Question: I'm new in Android Studio. I'm trying to import my project and work with the built-in svn of android studio.
When I import the project to android studio, it works fine but the svn of android studio can't authenticate when I update, commit...
The authentication dialog re-appears repeatedly.
What I did:
1. Import project folder from svn server using TortoiseSVN
2. Import project to eclipse and export it as Gradle (Because project on SVN is eclipse project)
3. Import that gradle project into Android Studio
My SVN server is 'svn+ssh' connect. When I'm trying to update or commit, Android studio can't authenticate.
Error:
'''
svn: E204899: E170012: When using svn+ssh:// URLs, keep in mind that the --username and --password options are ignored because authentication is performed by SSH, not Subversion
svn: E170012: Unable to connect to a repository at URL 'svn+ssh://zuranai.arx-project.com/opt/SVN1.zap_dev/trunk/android'
svn: E170012: Can't create tunnel
svn: E720002: Can't create tunnel: The system cannot find the file specified.
'''
## What's wrong with my android studio? Any advice?
Edited:
I can't commit, update but still can revert.

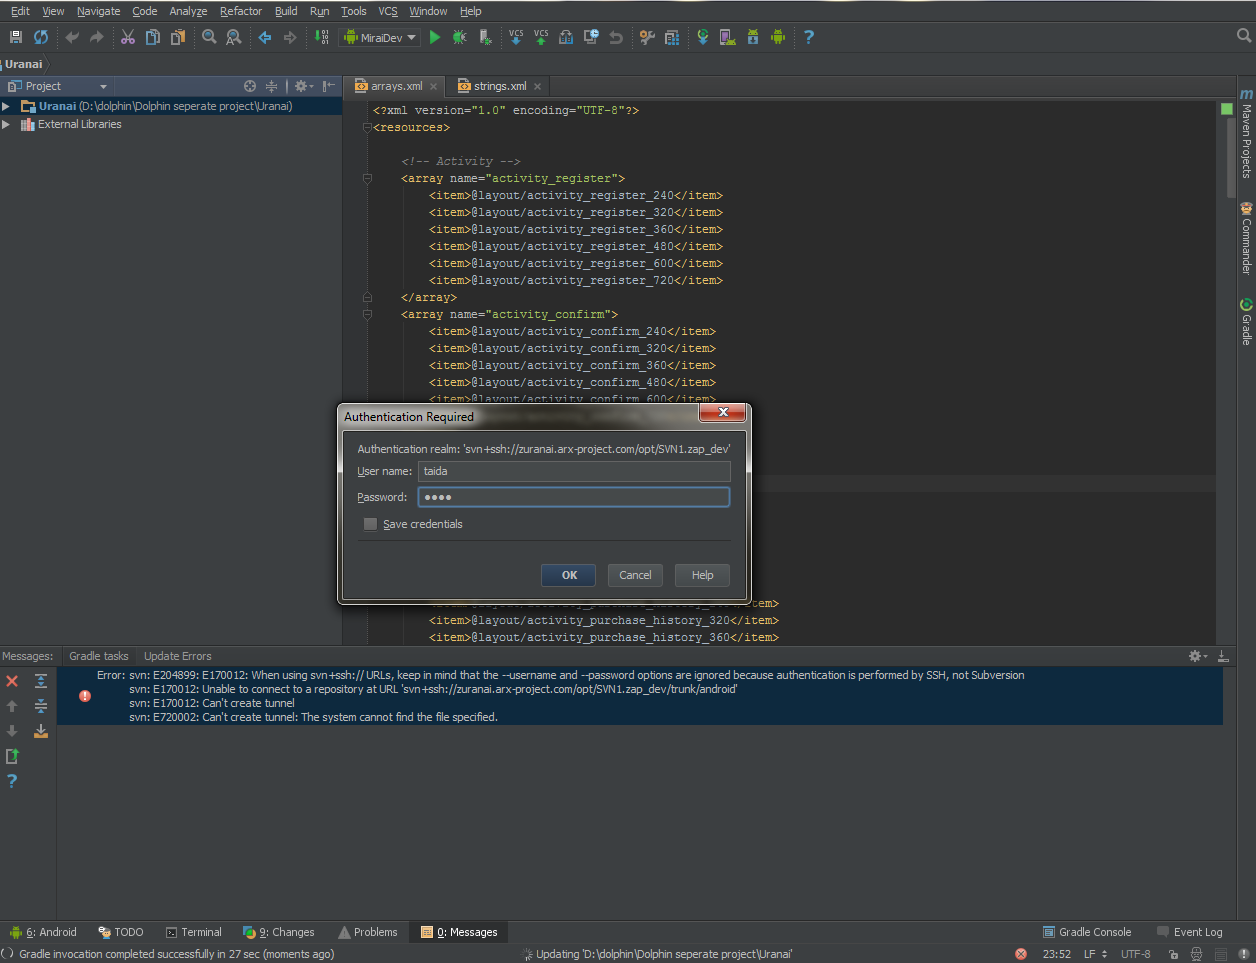
Answer: I had same problem, but found a solution.
1. Go to 'Android Studio > Preferences > Version Control > Subversion'
2. Uncheck follow two items Use command line client Use system default Subversion configuration directory
It will now work correctly.